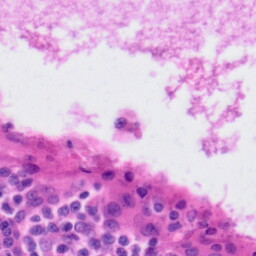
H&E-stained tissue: Tonsil